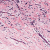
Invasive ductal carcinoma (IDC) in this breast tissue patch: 1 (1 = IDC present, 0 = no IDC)